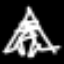
Label: The Eiffel Tower